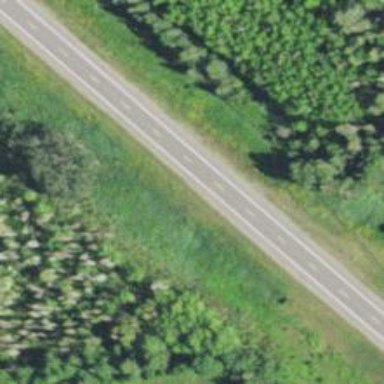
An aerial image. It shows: Asphalt trunk highway.